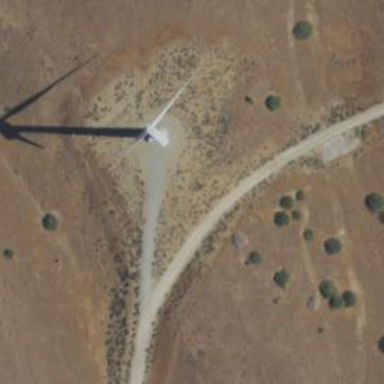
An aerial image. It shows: Wind generator with horizontal axis. The generator is wind turbine.